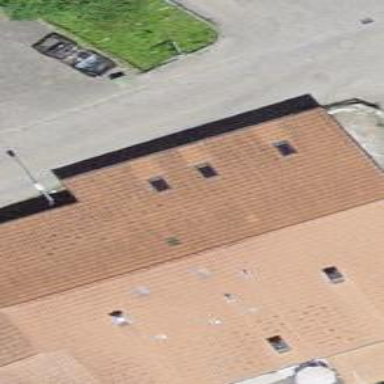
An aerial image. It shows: Farm building.